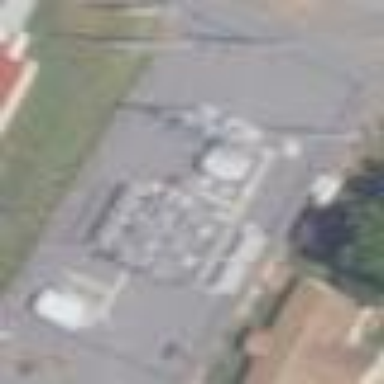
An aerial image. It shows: Distribution substation surrounded by fence.